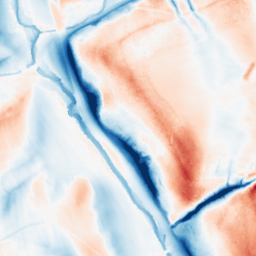
Category: classical
Decomposition family: gaussian_anisotropic
Decomposition parameters: sigma_x: 20
sigma_y: 2
Upsampling method: cubic_catmull_rom
Upsampling parameters: scale: 2
Upsampling scale: 2